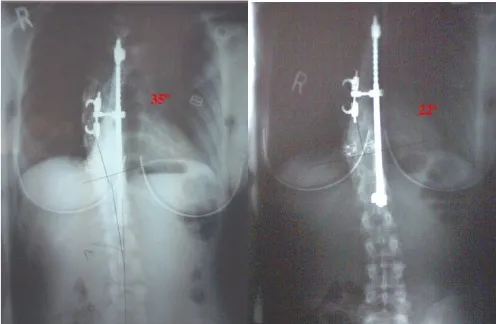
This figure shows the pre and post AP lumbodorsal radiographs. This patient, following 8 office visits in 8 weeks, obtained an apparent Cobb angle reduction of 13. when measured from superior of T6 to inferior of T11.
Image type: radiology (x_ray)